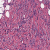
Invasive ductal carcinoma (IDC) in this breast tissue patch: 1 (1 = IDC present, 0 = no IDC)